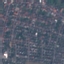
Land use / land cover: Residential